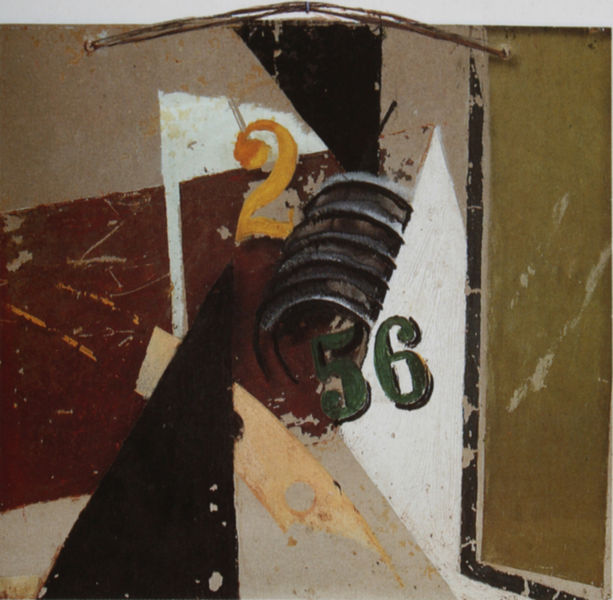
Titel: Glasrelief
Künstler: Sofia Dymschitz-Tolstaja
Standort: St. Petersburg
Institution: Russisches Museum
Schlagwörter: gemälde, weiß, dreieck, gelb, grün, komposition, ocker, sand, braun, rot, beige, spitze, öl, pastos, spitzen, bögen, rechteck, kreise, löcher, zahl, ziffer, spritzer, dreiecke, lagerung, kratzer, übereinander